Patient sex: M
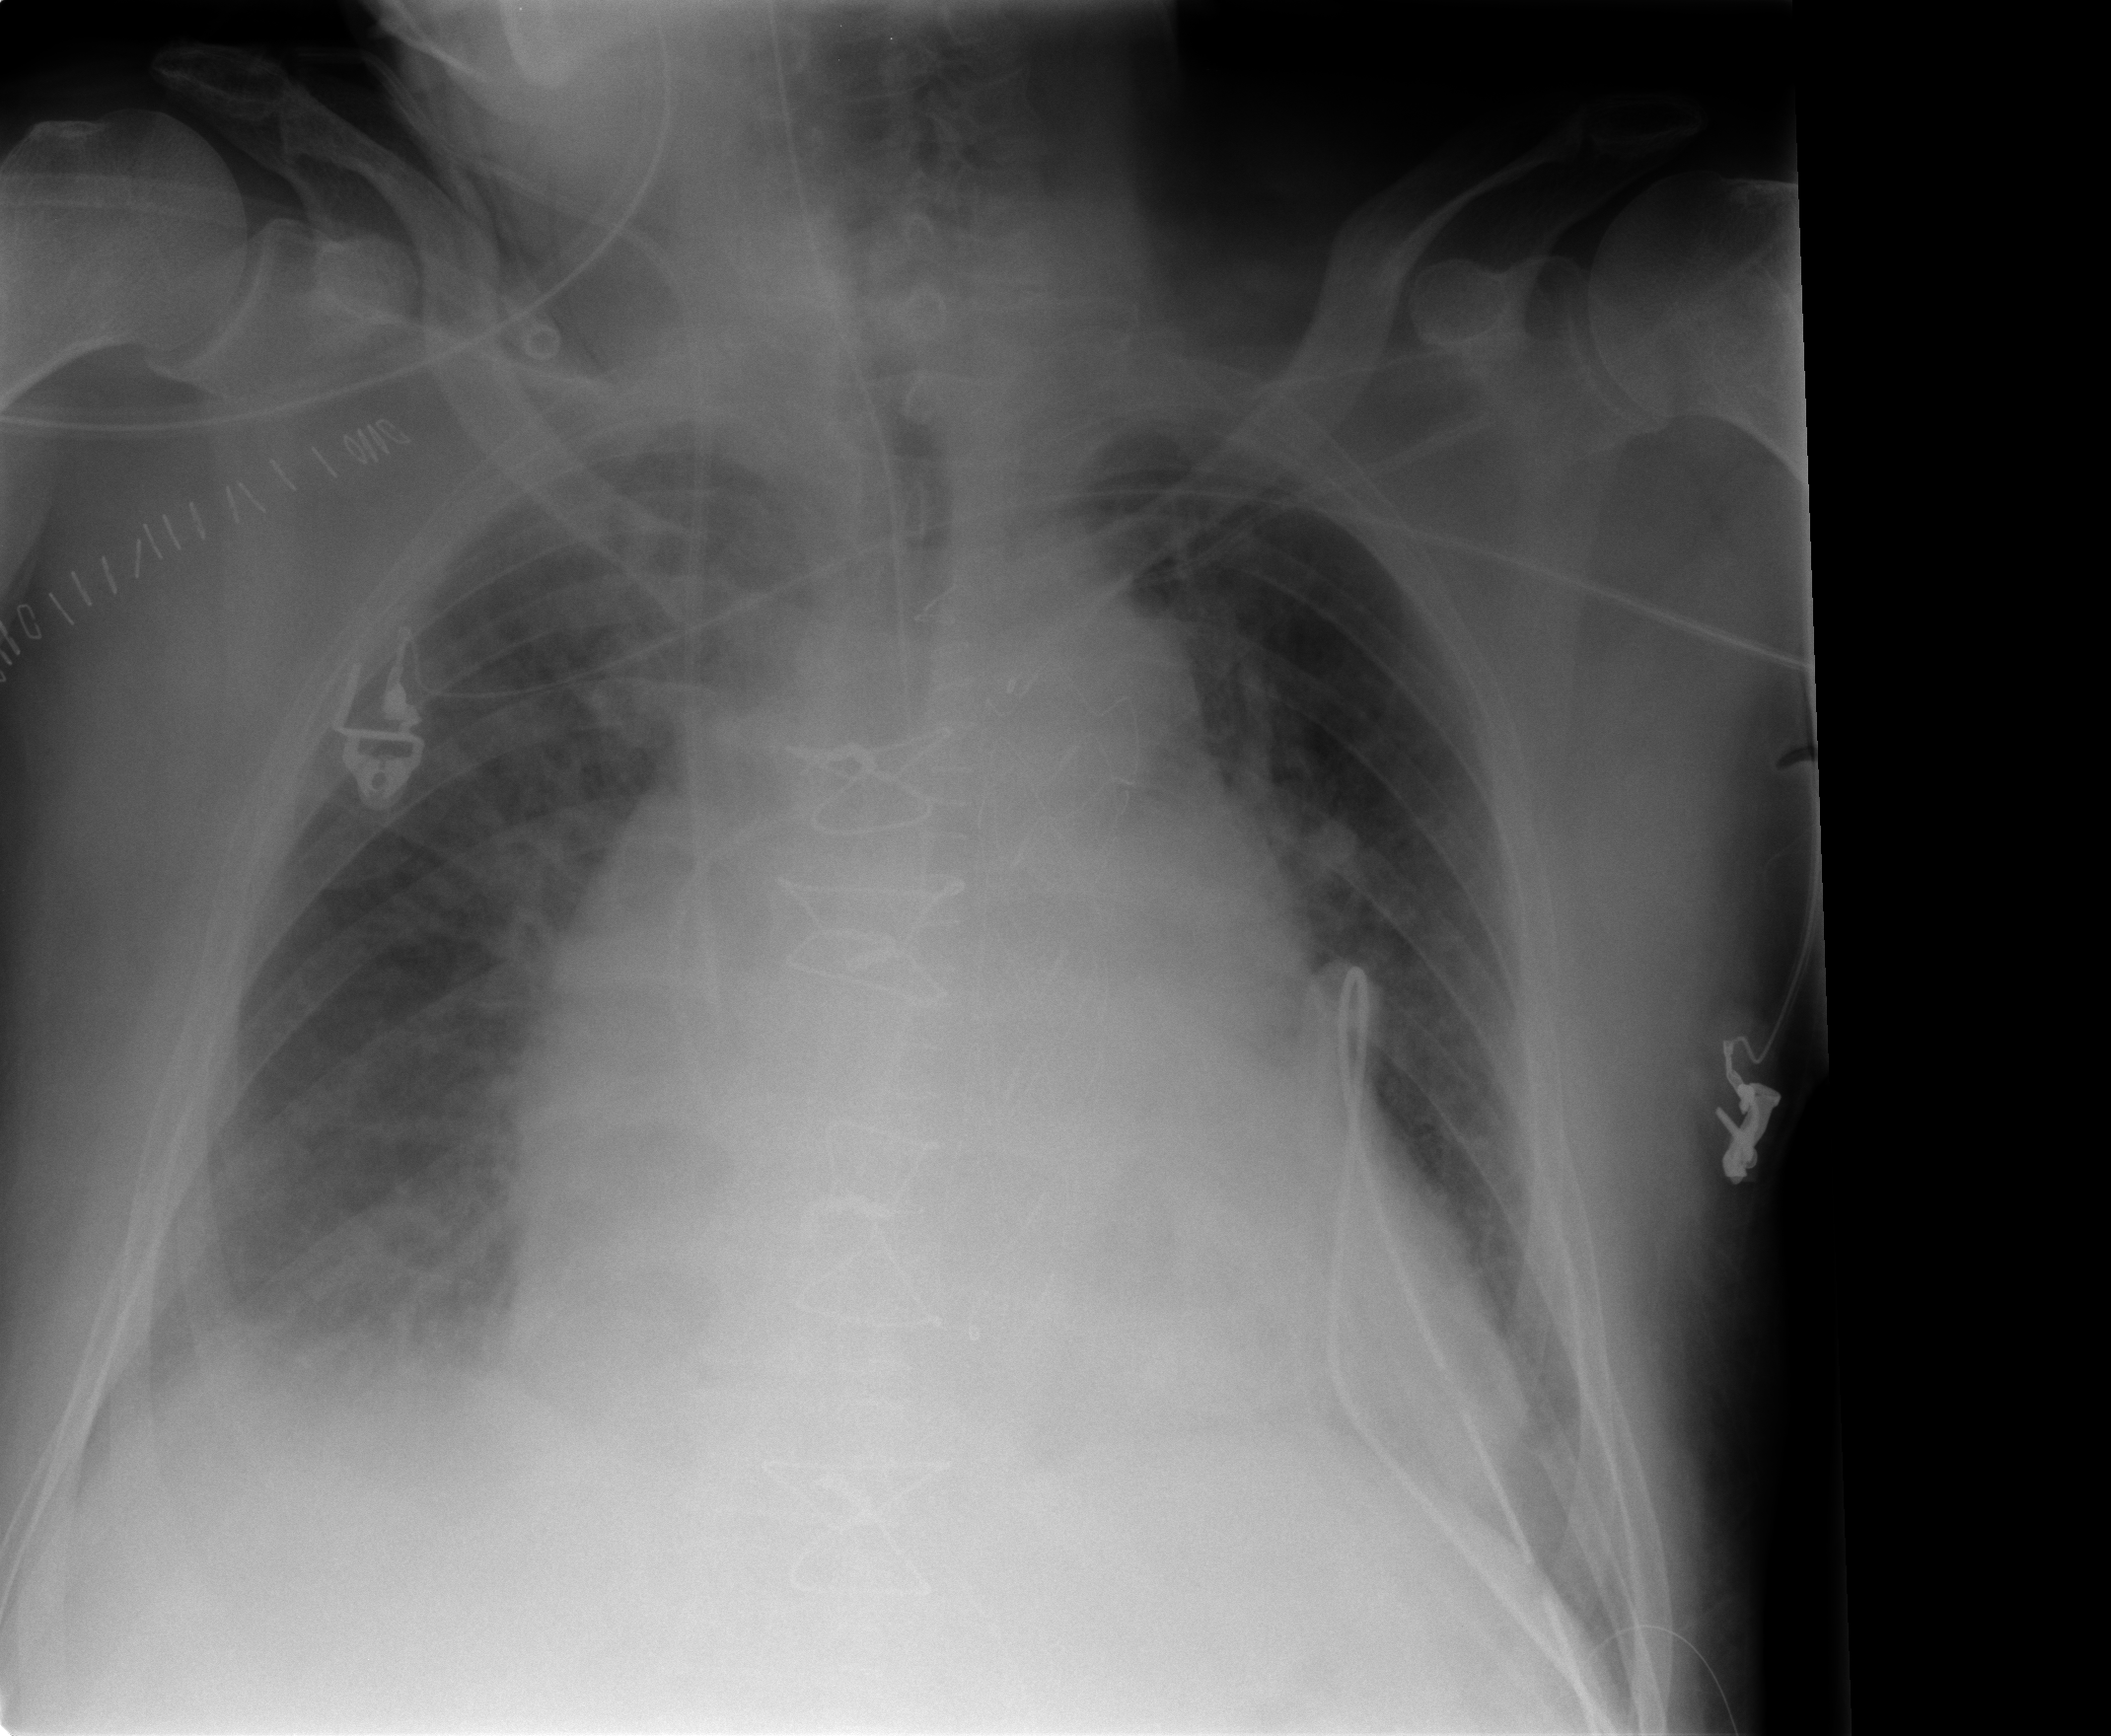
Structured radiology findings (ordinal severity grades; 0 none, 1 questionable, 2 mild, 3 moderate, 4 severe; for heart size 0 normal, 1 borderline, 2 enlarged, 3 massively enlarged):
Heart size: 2
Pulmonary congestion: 1
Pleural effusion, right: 1
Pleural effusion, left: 0
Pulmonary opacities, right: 0
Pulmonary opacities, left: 0
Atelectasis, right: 1
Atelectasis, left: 0